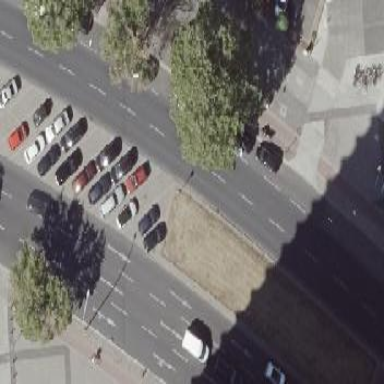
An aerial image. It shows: Diagonal street-side parking available in the area.